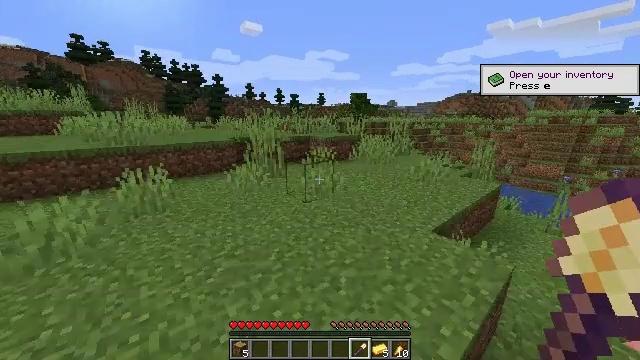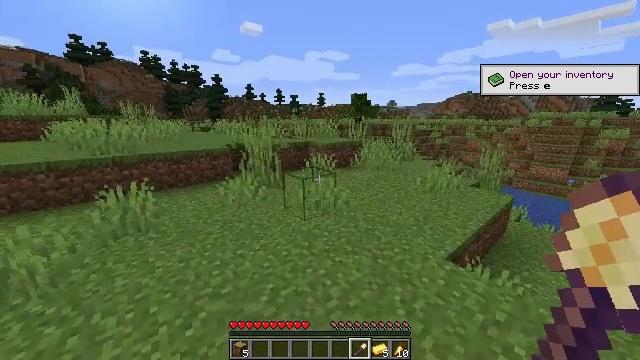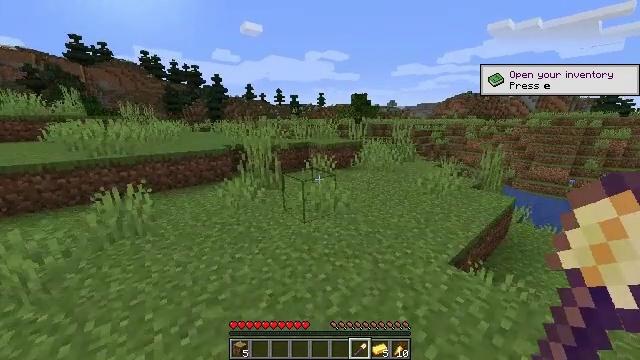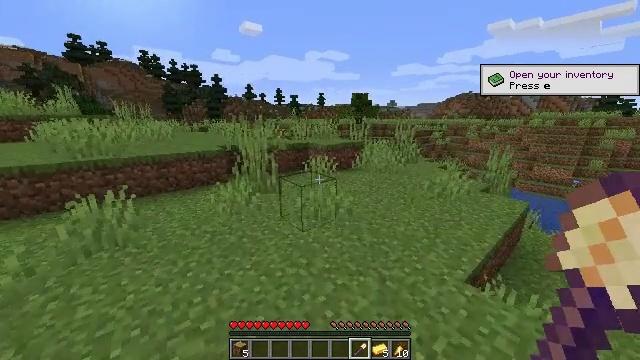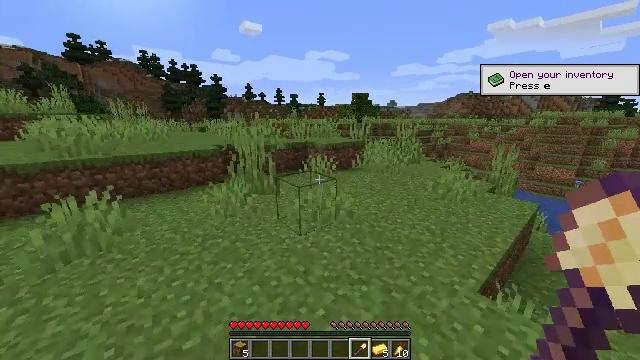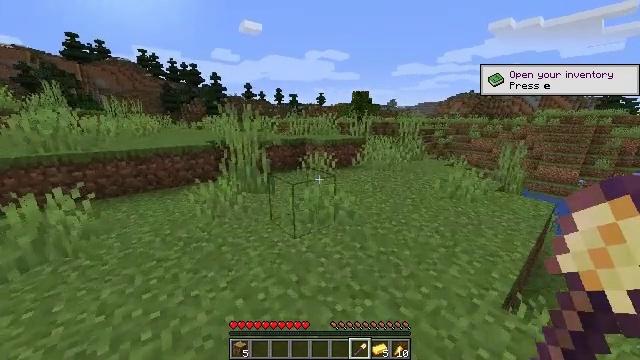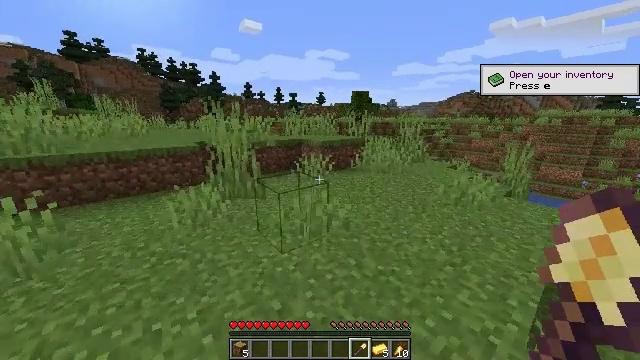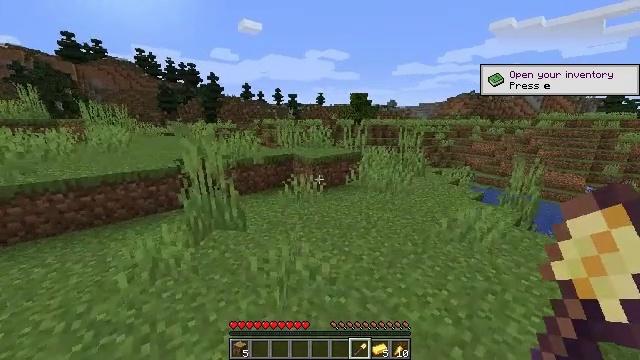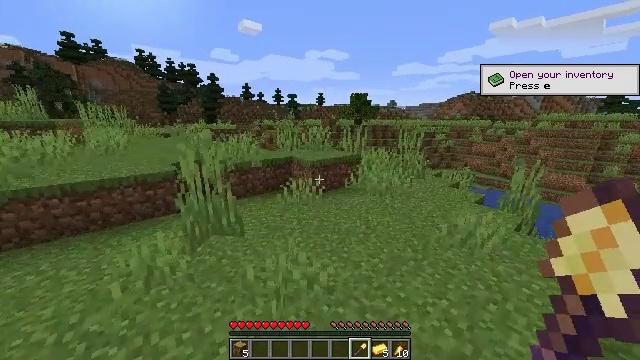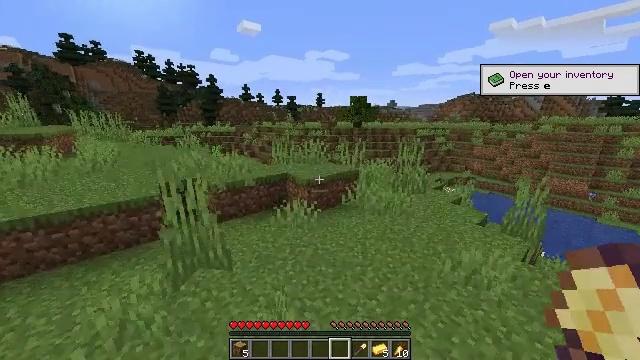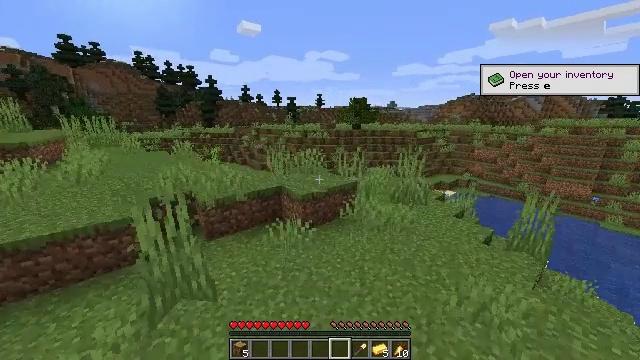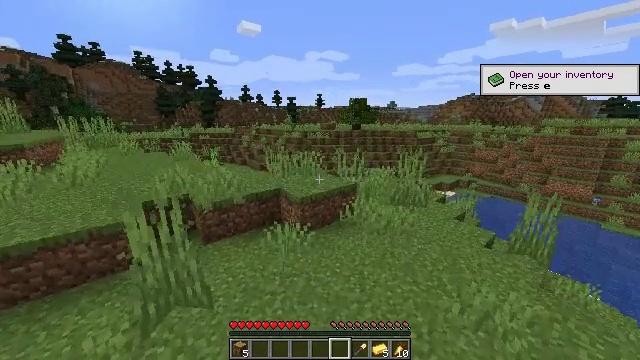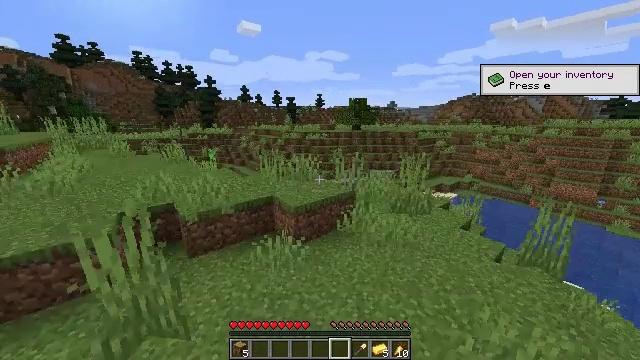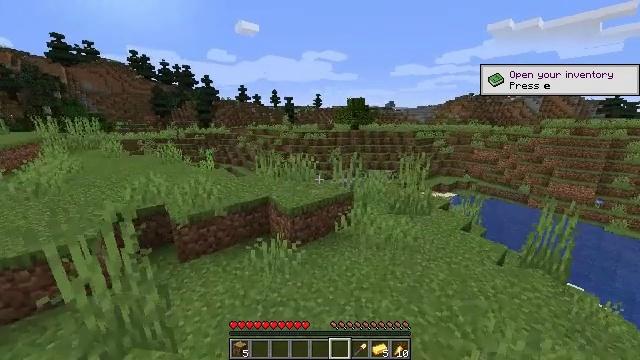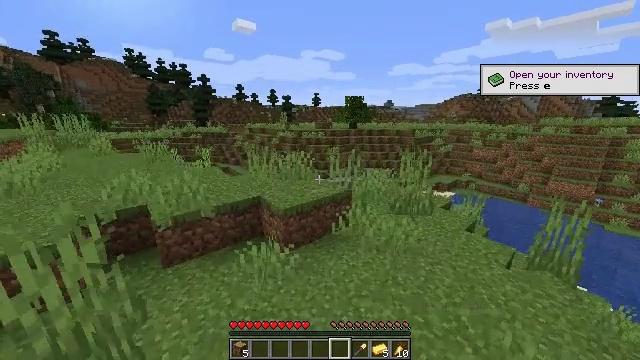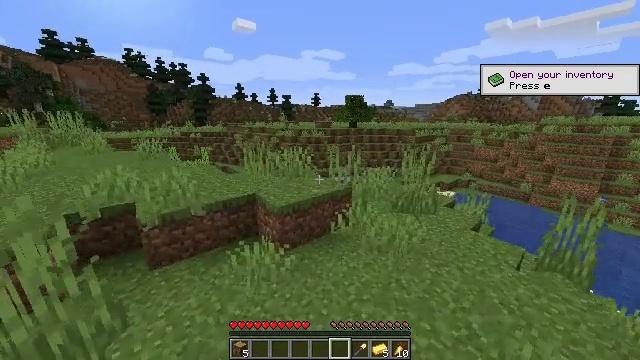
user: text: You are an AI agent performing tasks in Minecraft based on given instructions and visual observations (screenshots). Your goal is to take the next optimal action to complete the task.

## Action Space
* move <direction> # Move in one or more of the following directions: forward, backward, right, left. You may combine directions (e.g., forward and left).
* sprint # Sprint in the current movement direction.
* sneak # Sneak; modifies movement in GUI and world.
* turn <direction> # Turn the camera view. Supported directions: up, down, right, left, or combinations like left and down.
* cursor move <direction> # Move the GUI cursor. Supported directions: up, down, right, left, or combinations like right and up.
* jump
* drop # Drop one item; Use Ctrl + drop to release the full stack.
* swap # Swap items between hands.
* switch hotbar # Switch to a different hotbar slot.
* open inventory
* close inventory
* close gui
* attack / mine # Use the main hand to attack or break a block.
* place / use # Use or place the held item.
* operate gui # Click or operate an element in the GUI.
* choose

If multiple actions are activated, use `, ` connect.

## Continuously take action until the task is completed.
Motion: motion action
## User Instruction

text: Break the gravel block.
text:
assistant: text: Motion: move forward, jump
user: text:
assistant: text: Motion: move forward, jump
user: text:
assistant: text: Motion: move forward and move right, jump
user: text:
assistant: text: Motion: move forward and move right, jump
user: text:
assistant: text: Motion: move forward and move right, jump
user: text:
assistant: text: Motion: move forward and move right, jump
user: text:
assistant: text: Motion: move forward and move right, jump
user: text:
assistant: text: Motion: move forward, jump
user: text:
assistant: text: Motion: move forward, jump
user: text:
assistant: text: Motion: move forward, jump
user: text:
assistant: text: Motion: move forward, jump
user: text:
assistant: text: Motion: move forward, jump
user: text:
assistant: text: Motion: move forward, jump
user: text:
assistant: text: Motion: move forward, jump
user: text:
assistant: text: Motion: move forward
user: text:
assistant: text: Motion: move forward
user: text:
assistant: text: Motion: move forward
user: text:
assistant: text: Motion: move forward
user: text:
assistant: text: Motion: move forward
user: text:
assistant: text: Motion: move forward
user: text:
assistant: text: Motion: move forward and move left
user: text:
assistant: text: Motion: move forward and move left
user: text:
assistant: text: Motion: move forward and move left, jump
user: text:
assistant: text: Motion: move forward and move left, turn right, jump
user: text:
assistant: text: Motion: move forward and move left, turn right and down, jump
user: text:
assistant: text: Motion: move forward and move left, turn right, jump
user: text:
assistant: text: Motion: move forward and move left, turn right, jump
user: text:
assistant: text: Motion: move forward and move left
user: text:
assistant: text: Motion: move forward and move left
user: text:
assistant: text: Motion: move forward and move left